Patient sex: M
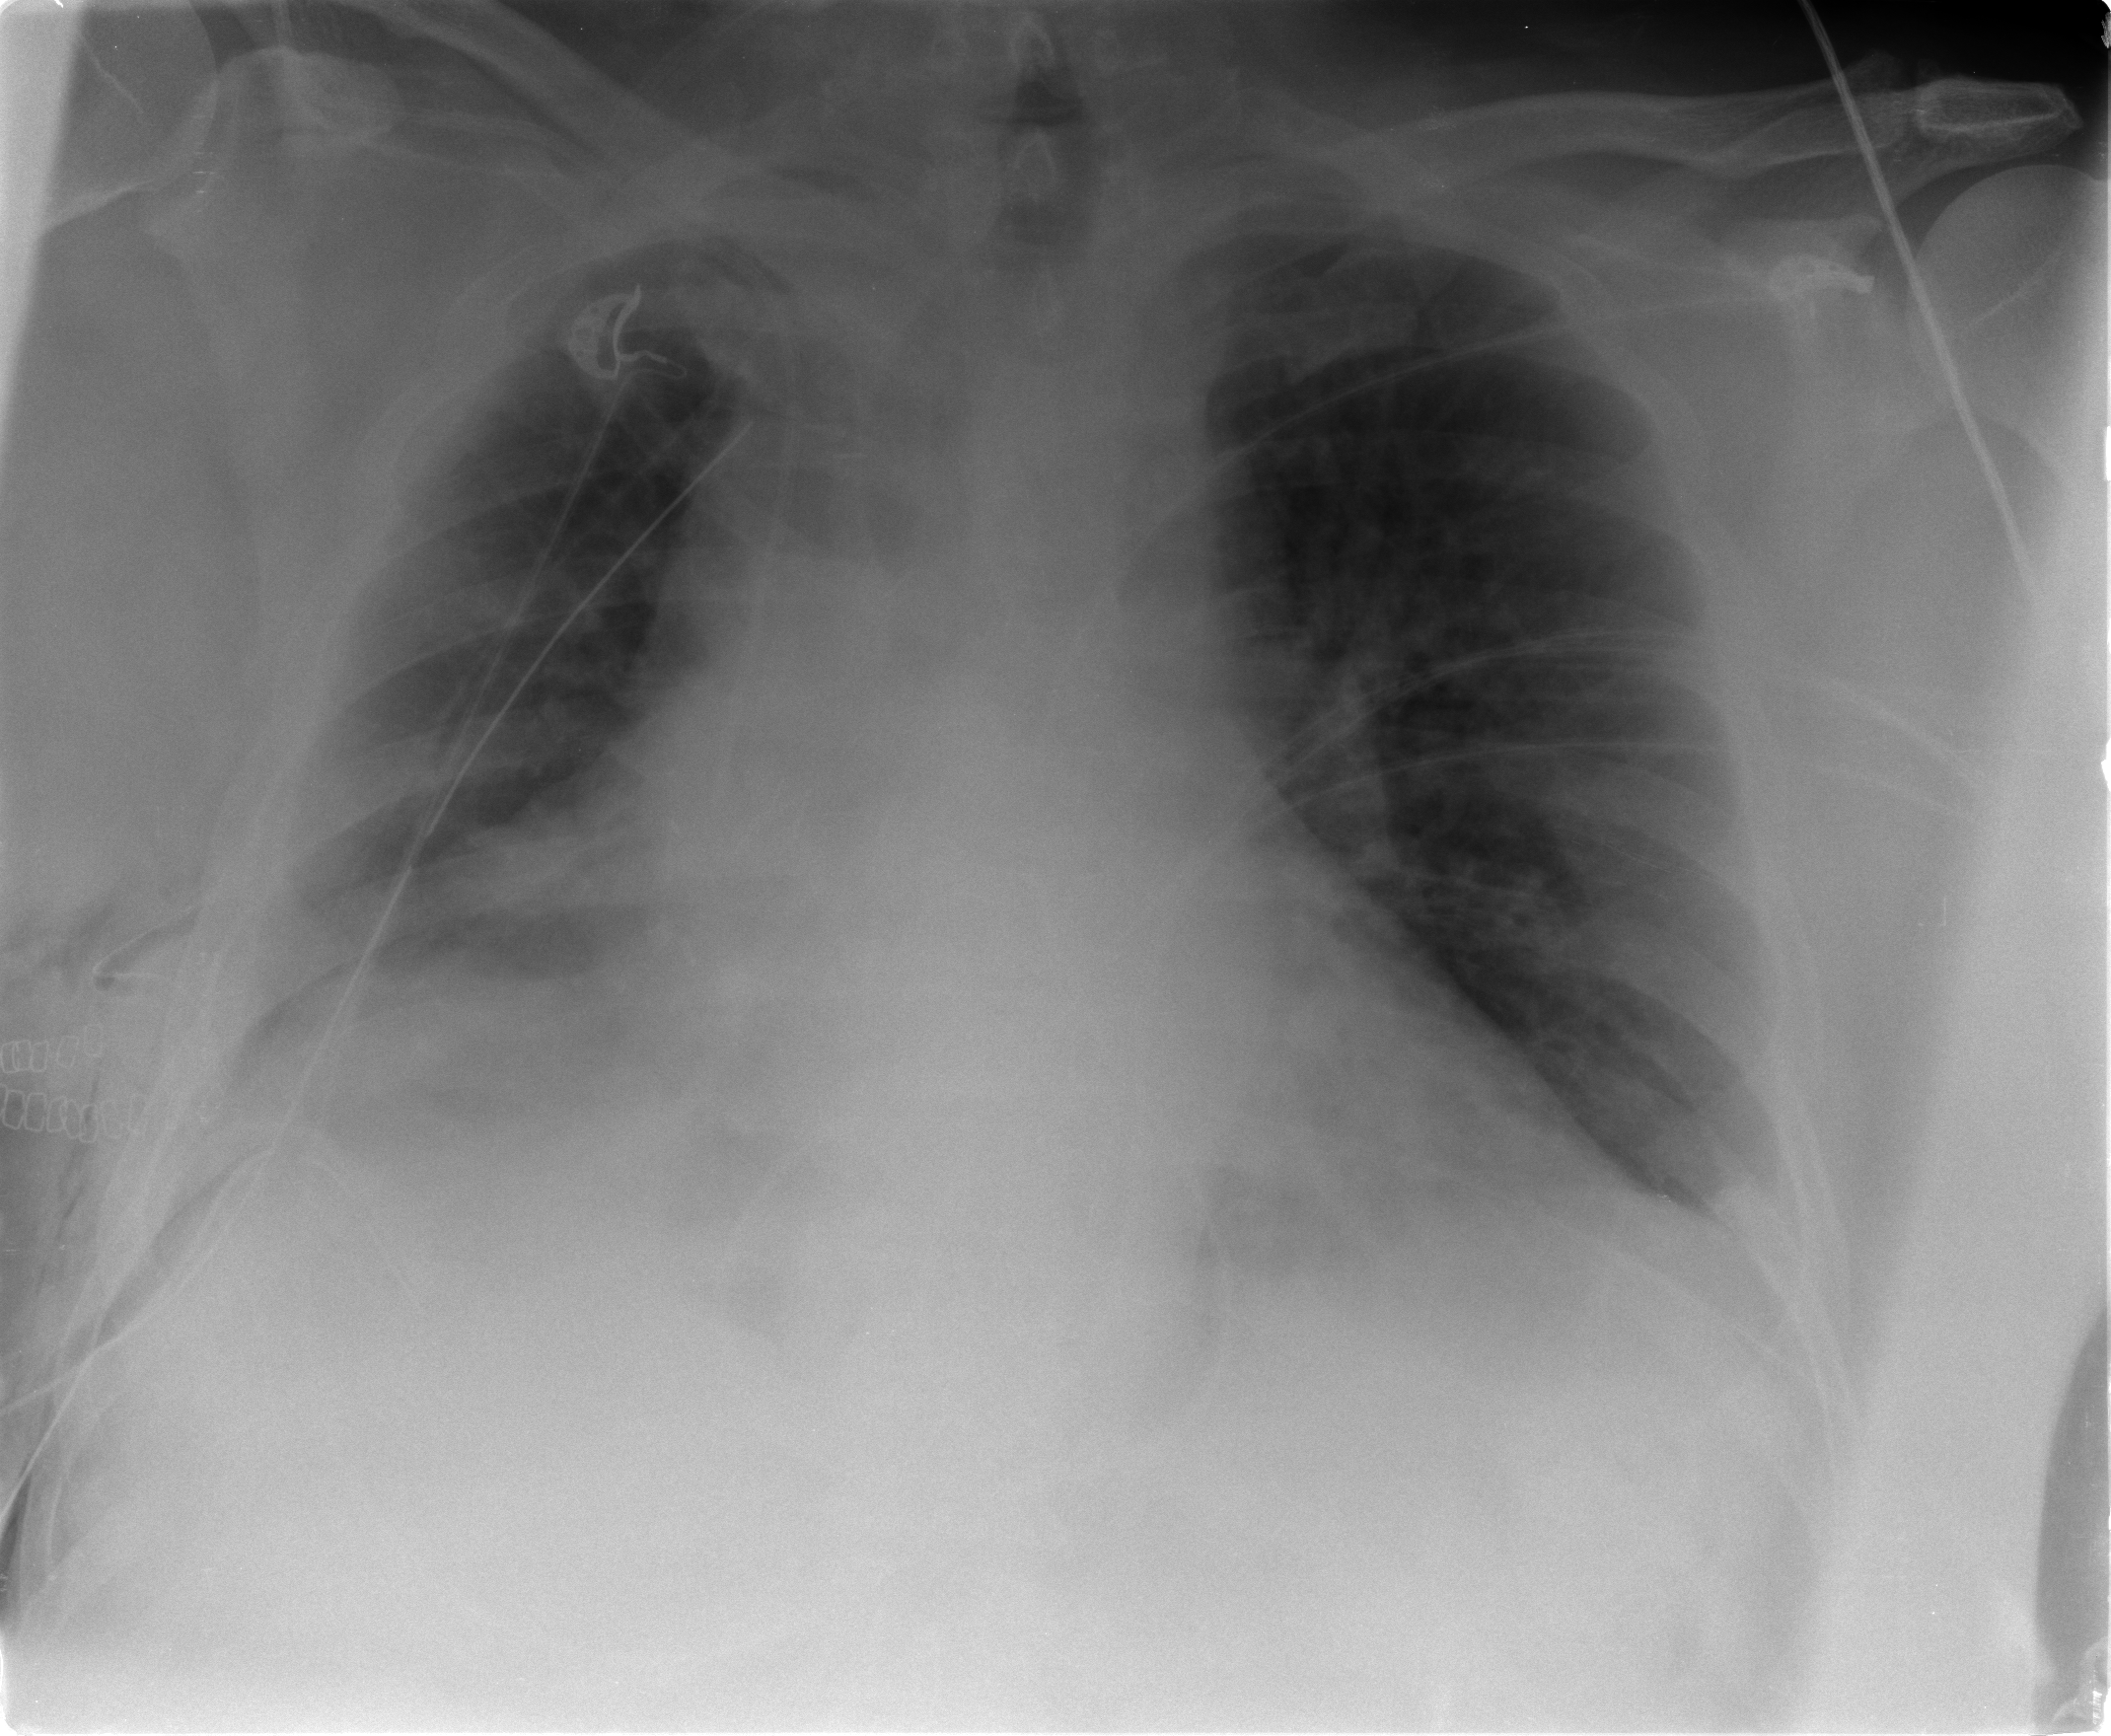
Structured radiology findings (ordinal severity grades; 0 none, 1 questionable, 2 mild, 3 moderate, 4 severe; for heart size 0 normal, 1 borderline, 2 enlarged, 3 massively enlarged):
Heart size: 2
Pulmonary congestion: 0
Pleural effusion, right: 2
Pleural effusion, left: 1
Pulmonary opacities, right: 0
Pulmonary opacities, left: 0
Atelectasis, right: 2
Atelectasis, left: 2